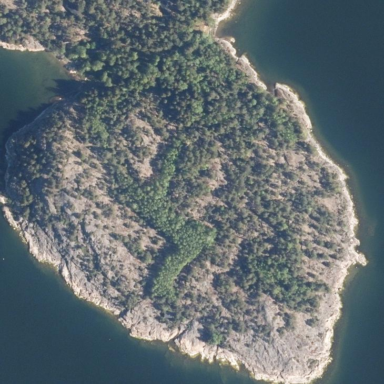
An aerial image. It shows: Island.